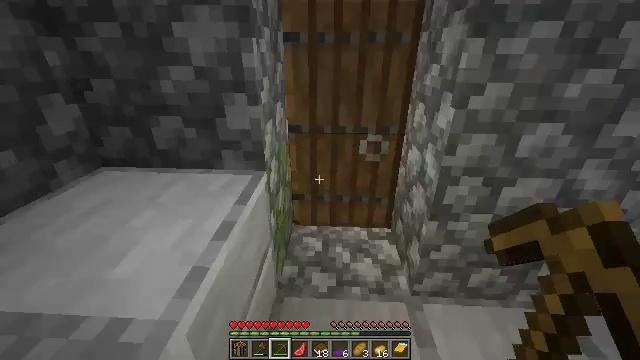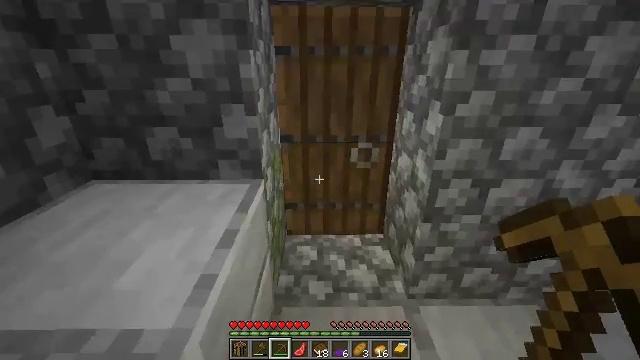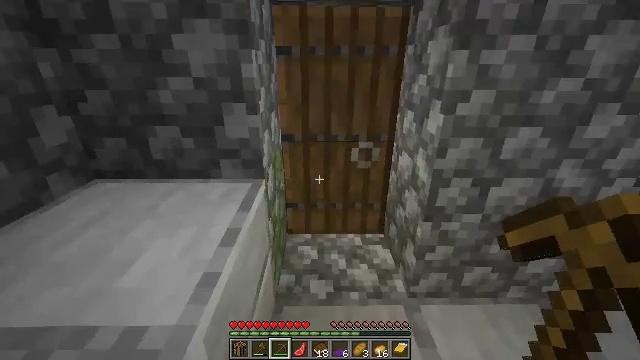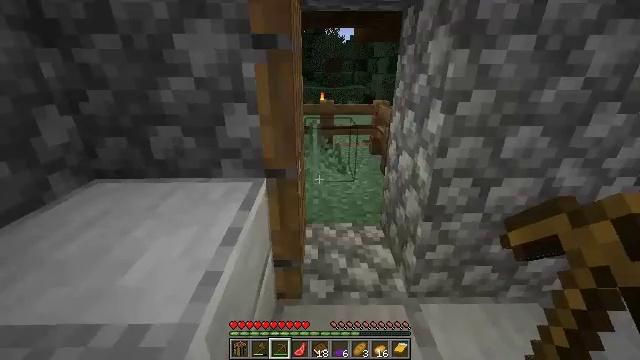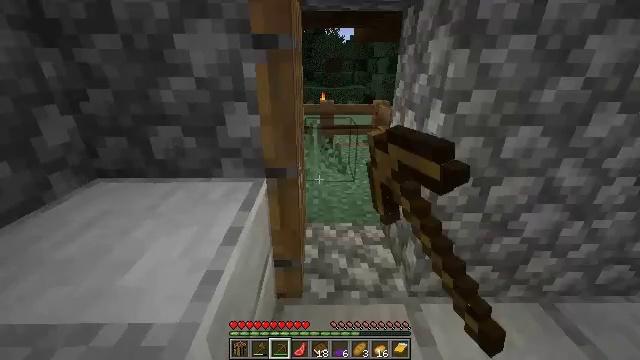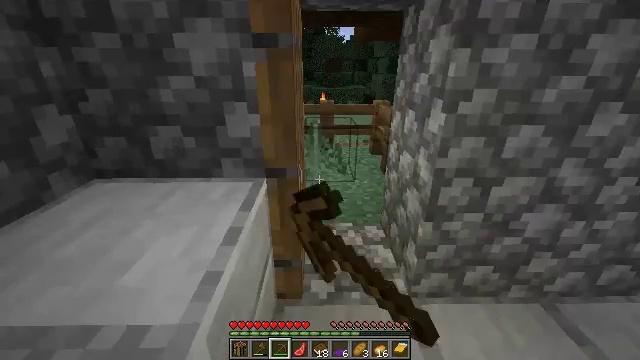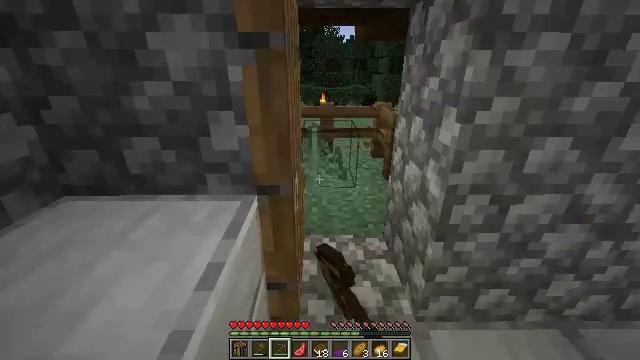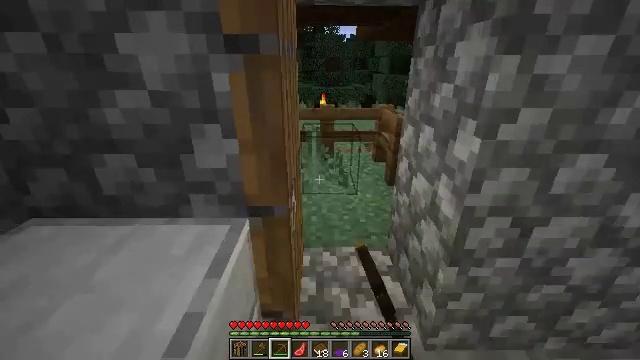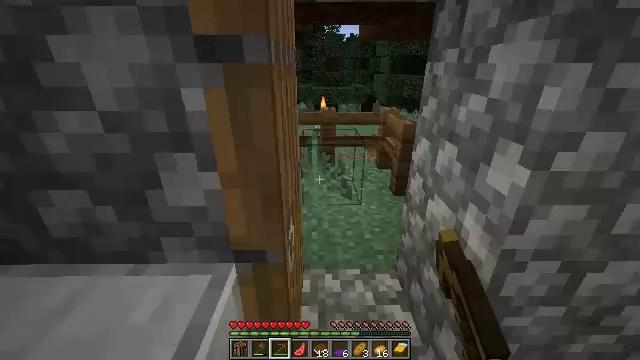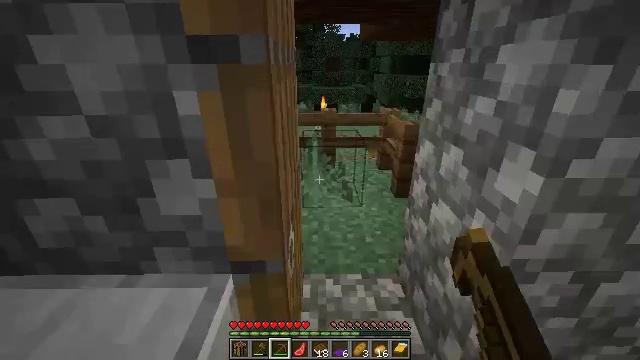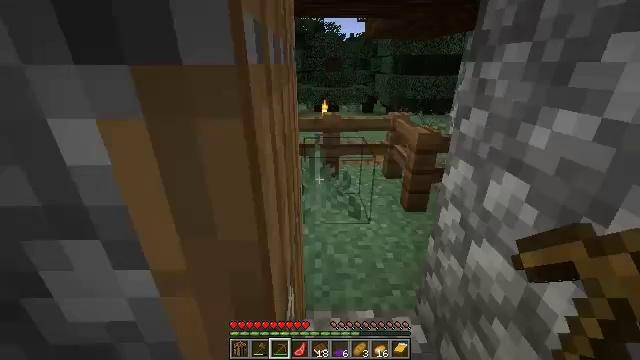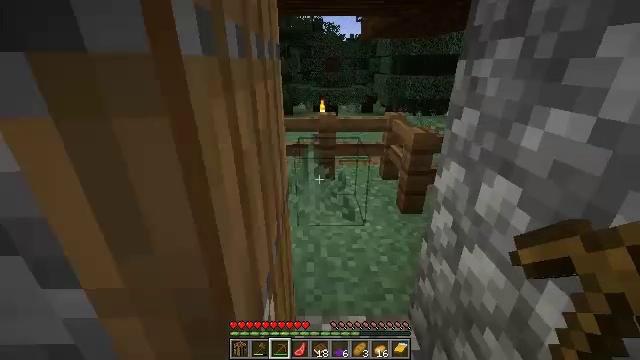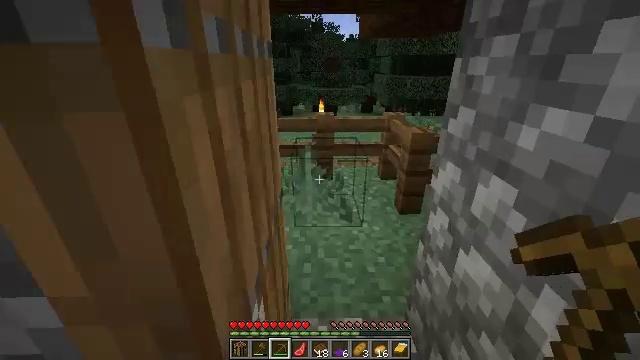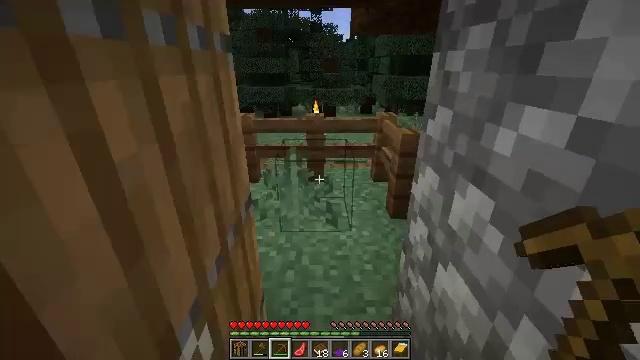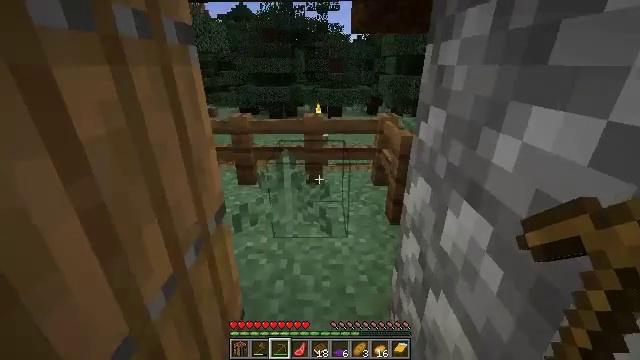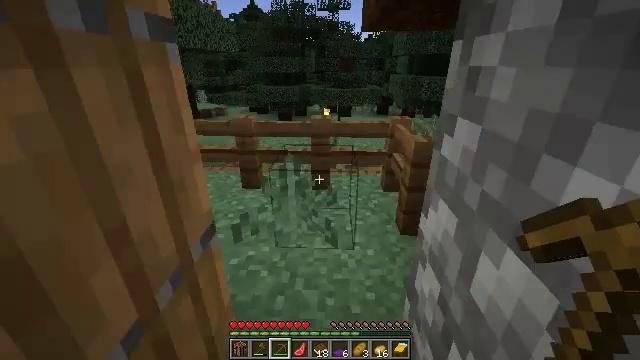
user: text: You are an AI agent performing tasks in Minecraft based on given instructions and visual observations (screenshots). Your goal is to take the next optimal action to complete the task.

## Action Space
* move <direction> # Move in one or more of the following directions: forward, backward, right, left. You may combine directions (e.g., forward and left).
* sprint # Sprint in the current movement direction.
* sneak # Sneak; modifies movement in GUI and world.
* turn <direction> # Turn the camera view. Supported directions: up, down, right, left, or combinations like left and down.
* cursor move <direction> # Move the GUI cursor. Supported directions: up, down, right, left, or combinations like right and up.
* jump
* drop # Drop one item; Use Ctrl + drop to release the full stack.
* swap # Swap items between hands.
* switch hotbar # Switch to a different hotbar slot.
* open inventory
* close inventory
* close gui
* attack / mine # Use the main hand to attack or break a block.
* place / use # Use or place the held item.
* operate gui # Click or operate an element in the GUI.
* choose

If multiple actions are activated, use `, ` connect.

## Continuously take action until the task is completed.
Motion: motion action
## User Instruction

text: Remove the purple carpet from the floor.
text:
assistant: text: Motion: turn right and up
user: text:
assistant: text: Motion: no_op
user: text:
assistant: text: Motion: use / place
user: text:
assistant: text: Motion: use / place
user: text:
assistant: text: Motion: move forward
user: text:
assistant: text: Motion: move forward
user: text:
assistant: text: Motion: move forward
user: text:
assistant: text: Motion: move forward
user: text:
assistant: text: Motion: move forward
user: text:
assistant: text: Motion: move forward
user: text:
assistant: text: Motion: move forward and move right
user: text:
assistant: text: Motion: move forward and move right
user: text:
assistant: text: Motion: move forward and move right
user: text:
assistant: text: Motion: move forward and move right, turn left
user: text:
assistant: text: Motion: move forward and move right, turn left
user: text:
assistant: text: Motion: move forward, turn left
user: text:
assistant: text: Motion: move forward
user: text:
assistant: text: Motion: turn left
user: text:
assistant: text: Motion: no_op
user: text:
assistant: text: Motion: no_op
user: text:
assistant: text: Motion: turn left
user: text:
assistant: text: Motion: no_op
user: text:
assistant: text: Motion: no_op
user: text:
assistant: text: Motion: move back
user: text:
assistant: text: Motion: move back
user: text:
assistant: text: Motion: move back, turn left
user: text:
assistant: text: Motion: move back, turn left
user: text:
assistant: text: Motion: move back, turn left
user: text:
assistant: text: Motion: move back, turn left
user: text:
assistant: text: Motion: use / place